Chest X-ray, PA view. Patient: 62 years old, sex F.
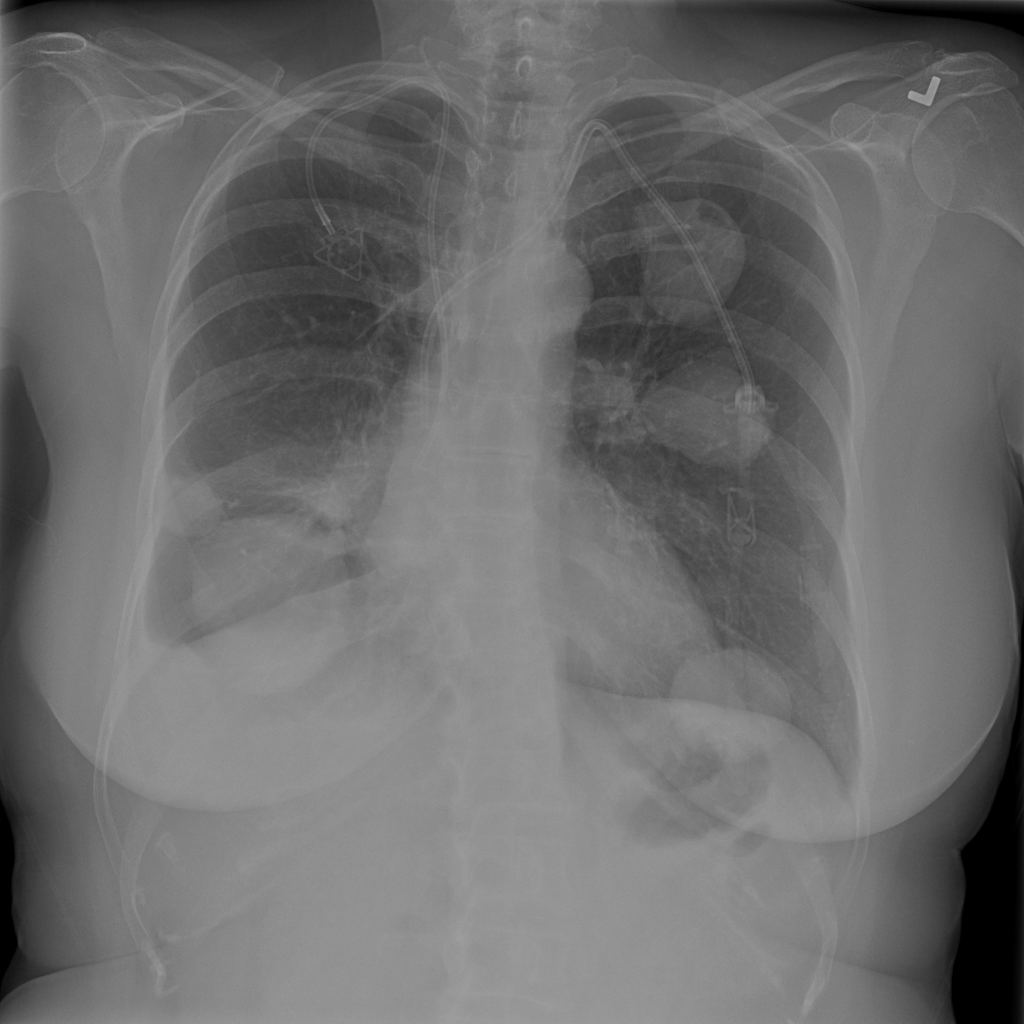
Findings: Mass